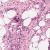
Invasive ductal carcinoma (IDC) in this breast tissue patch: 1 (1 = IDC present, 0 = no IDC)